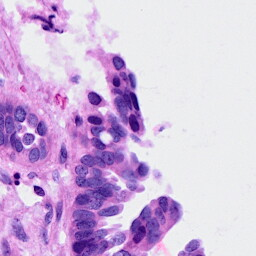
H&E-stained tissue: Ovarian